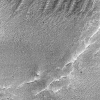
Atmospheric dust classification: not_dusty